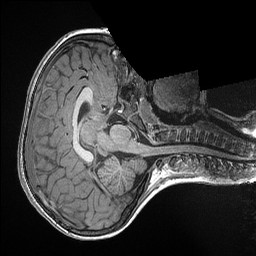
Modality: T1w
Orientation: axial
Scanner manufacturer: siemens
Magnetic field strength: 3 T
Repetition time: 2.3 s
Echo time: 0.00298 s